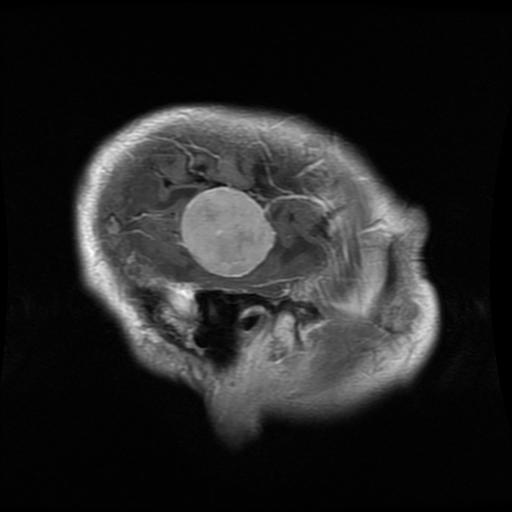
Label: meningioma